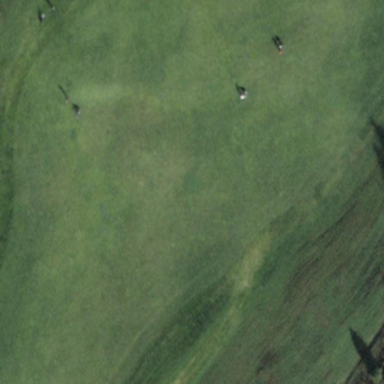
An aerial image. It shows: Golf fairway surrounded by grass.